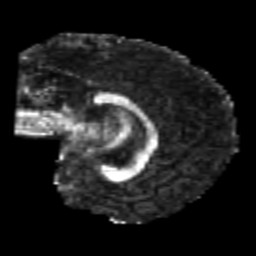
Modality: FA
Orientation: sagittal
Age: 24
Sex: female
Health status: healthy
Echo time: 0.074 s